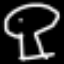
Label: mushroom